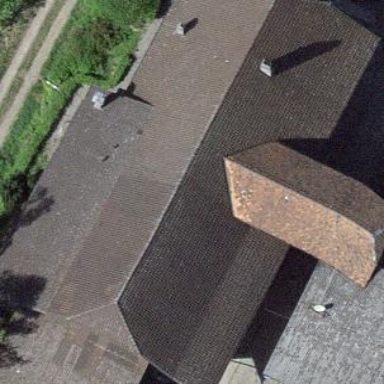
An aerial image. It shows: Farm building.